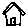
Label: house